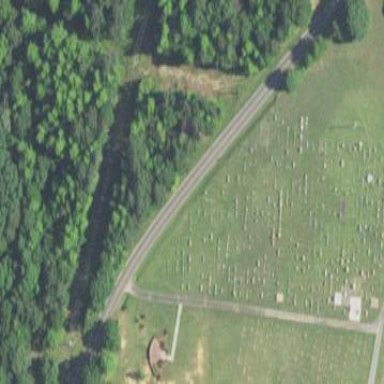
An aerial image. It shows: Cemetery.